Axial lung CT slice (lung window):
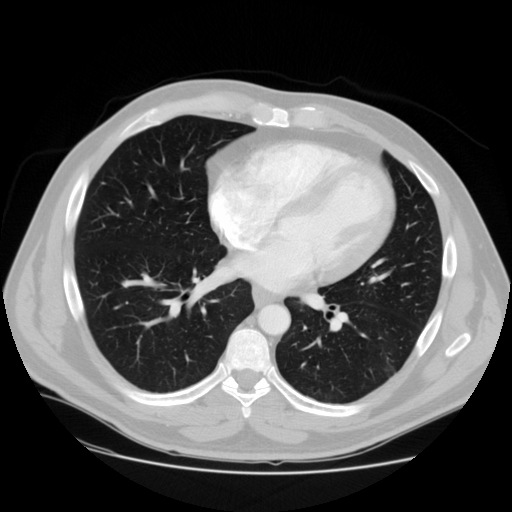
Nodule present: no